Question: I am getting this error everytime I want to import some maven projects in Eclipse:

I already installed JavaCC plugin and CheckStyle for Eclipse, yet I can't pass this because if I finish by resolving later, many projects won't show or do not detect source folders.
Any Ideas?
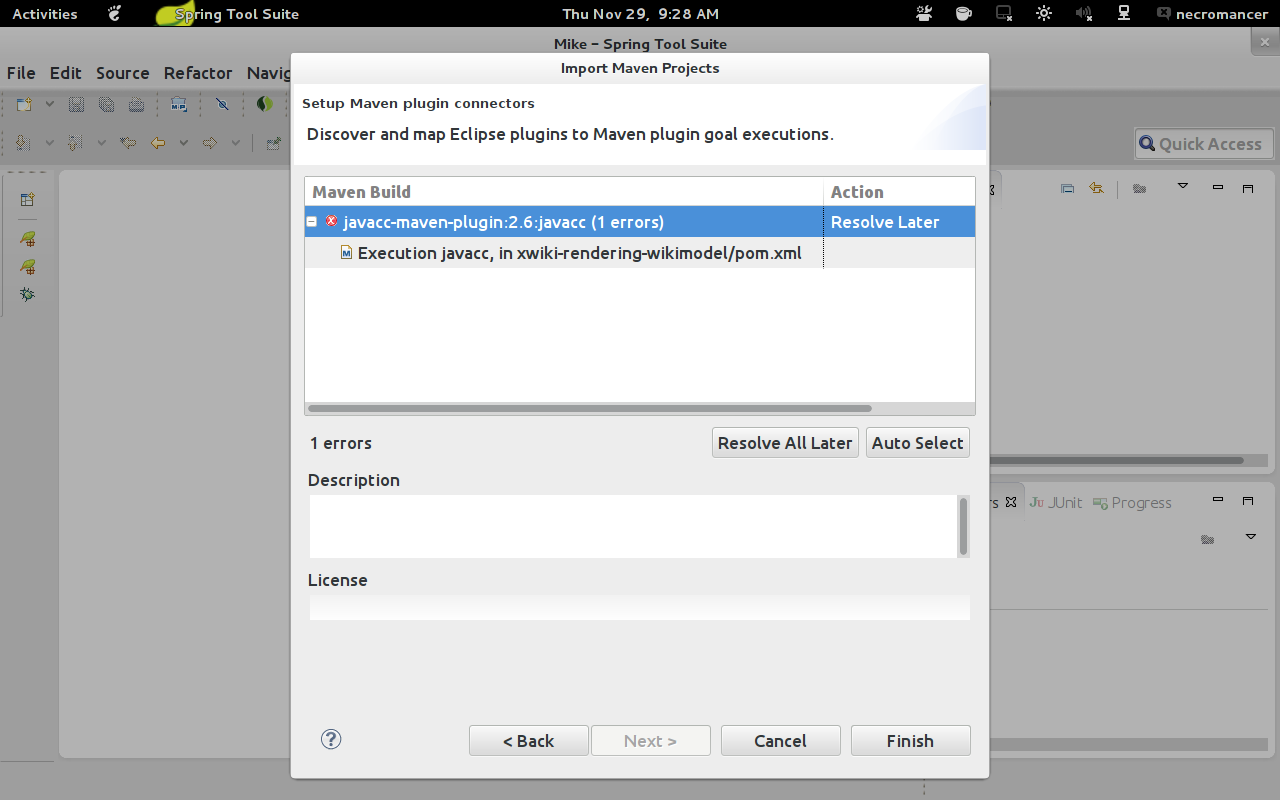
Answer: You can try installing the m2e javacc connector from <URL>.
The connector is described at <URL>
The stable p2 update site is at : <URL>